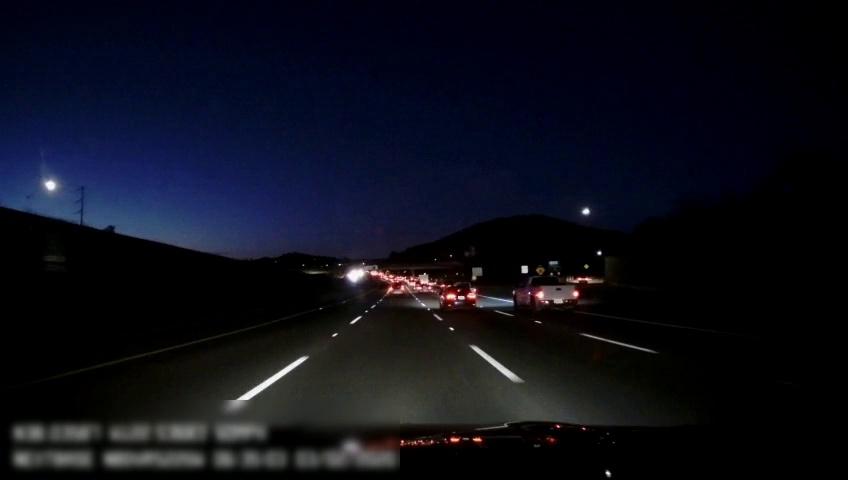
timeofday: Night
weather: Other
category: Drivable Space
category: Vehicles | SUV
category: Vehicles | Car
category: Vehicles | SUV
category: Vehicles | Truck
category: Vehicles | Car
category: Lanes | Alternate Lane
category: Lanes | Current Lane
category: Lanes | Current Lane
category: Lanes | Alternate Lane
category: Lanes | Alternate Lane